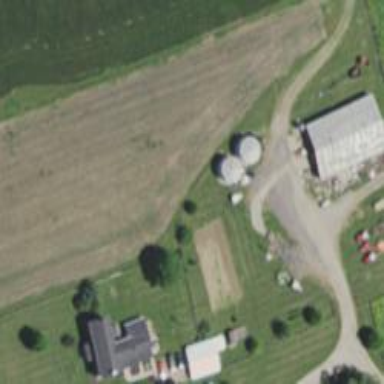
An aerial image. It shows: Silo.